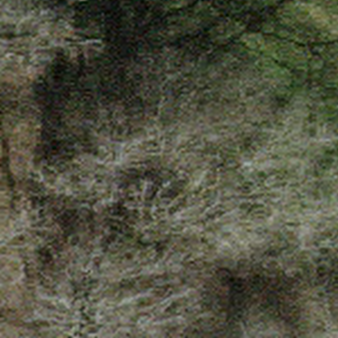
Label: other